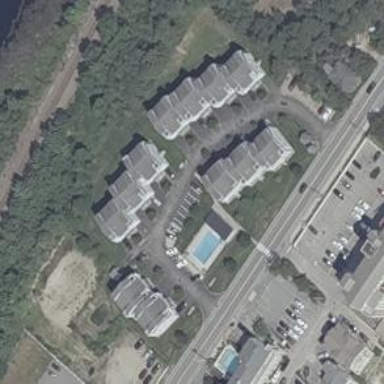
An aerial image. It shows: Image showing building with apartments.